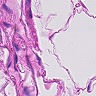
Metastatic tissue present: no